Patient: sex M, age 45
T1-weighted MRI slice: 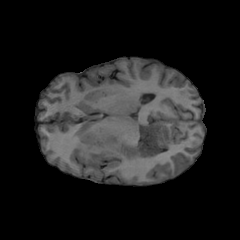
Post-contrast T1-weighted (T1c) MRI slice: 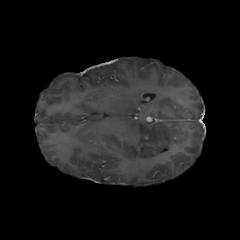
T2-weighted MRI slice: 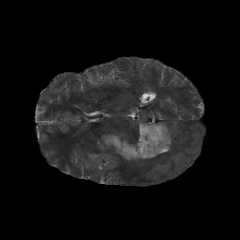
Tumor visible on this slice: yes
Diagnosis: Astrocytoma, IDH-mutant
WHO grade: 2